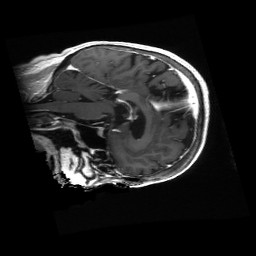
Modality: T1w
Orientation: sagittal
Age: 65
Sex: female
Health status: ill